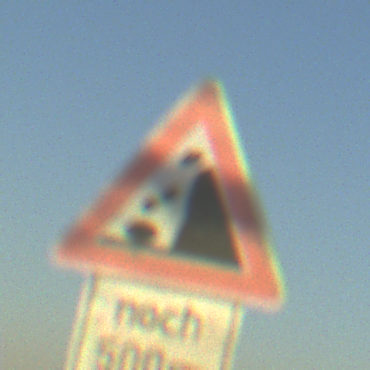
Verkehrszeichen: SteinschlagRechts
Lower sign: LaengeEinerStrecke3
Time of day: SunriseSunset
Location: Outdoor (Nature)
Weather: Clear
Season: NotSpecified
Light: Natural